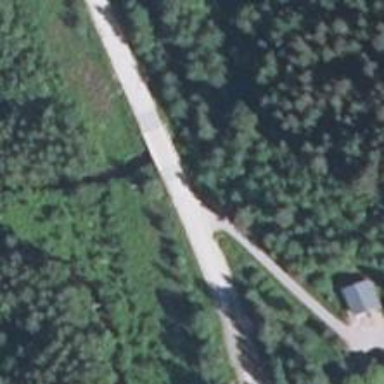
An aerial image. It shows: Tertiary road passing over bridge.